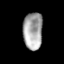
Tissue: lung
Cell type: T cells
Senescence score: 0.1171
Nuclear area (px): 705
Mean DAPI intensity: 166.519